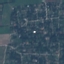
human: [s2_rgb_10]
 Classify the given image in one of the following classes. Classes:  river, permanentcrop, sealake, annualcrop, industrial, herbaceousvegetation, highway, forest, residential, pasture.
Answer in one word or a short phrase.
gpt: Residential